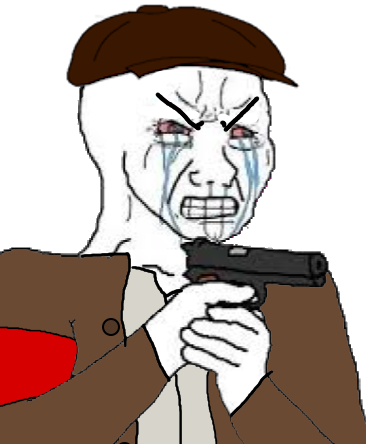
Label: 5_Crying_Wojak